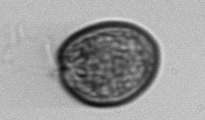
Label: Prorocentrum